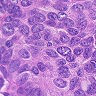
Metastatic tissue present: yes